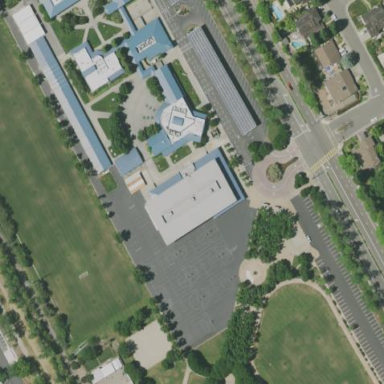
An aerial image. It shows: Building that is sports hall.